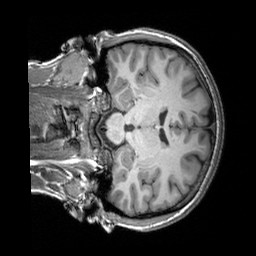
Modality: T1w
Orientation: coronal
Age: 24
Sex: female
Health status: healthy
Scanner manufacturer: siemens
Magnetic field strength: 3 T
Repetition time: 2.3 s
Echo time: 0.00303 s